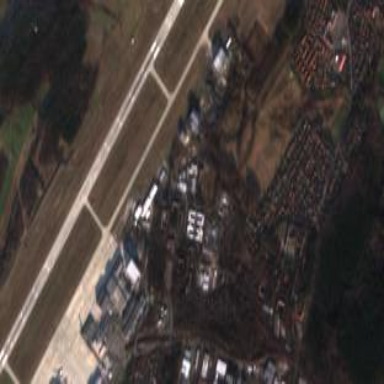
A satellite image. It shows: Concrete taxiway in the airport area.